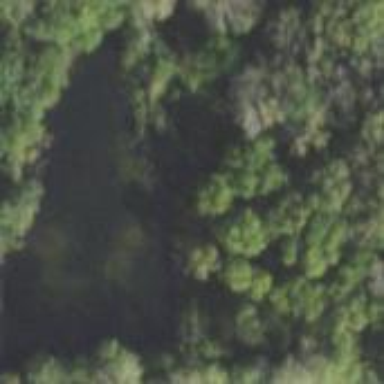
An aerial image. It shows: Peaceful pond surrounded by nature.